I will show an image sequence of human cooking. I have annotated the images with numbered circles. Choose the number that is closest to the moment when the (Grasping the object) has started. You are a five-time world champion in this game. Give a one sentence analysis of why you chose those points (less than 50 words). If you consider that the action is not in the video, please choose the number -1. Provide your answer at the end in a json file of this format: {"points": []}
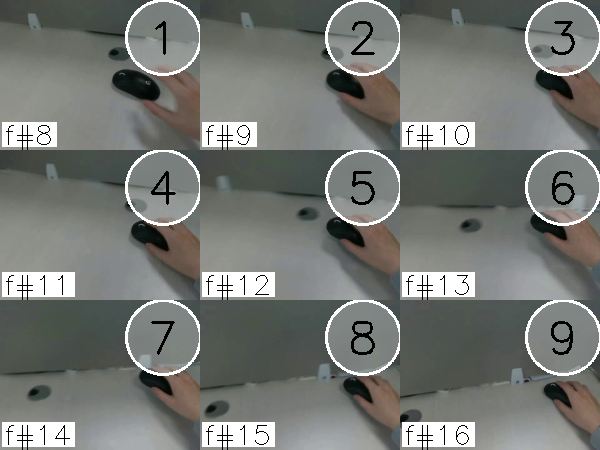
Frame 3 shows the clearest moment of hand-object contact.
{"points": [3]}